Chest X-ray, AP view. Patient: 51 years old, sex F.
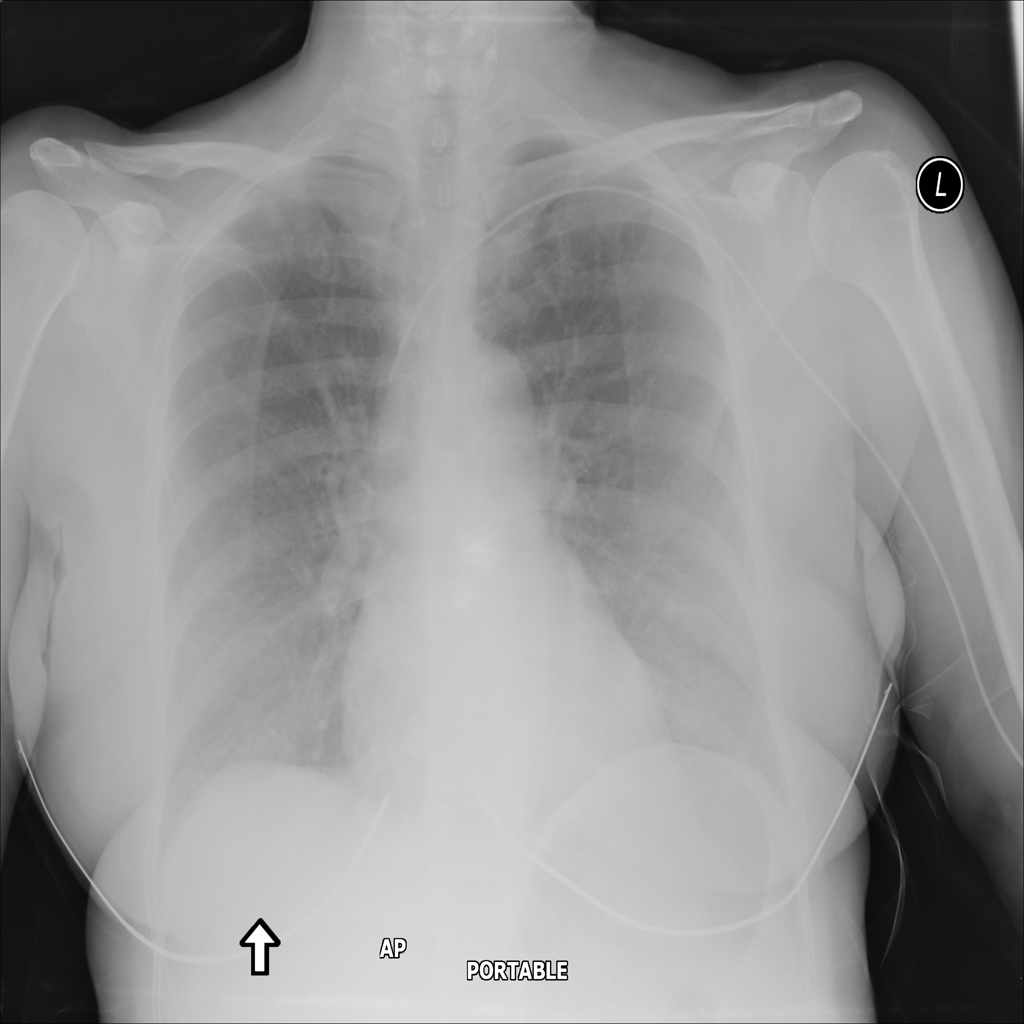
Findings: No Finding